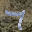
Label: 7